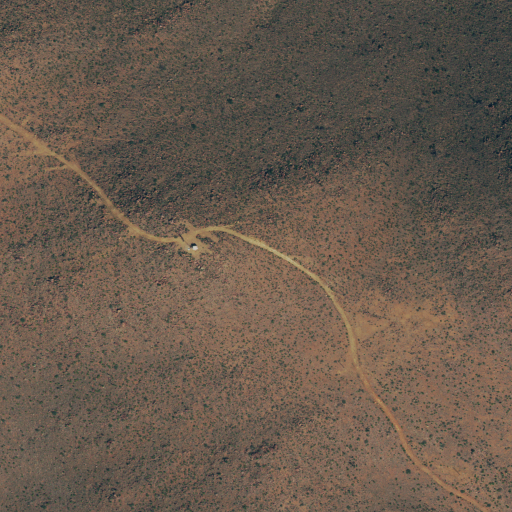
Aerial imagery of mountain in Texas named Choate Mountain containing only shrub